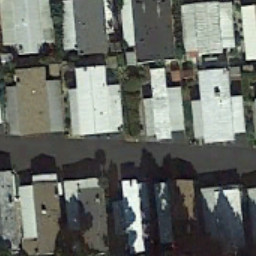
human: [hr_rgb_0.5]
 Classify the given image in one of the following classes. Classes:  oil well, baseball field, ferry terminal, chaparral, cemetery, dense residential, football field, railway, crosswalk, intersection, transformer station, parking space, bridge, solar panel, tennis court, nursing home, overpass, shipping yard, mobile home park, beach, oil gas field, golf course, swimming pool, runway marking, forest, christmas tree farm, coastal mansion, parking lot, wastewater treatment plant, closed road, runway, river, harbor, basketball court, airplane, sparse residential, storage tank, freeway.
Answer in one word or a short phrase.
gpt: mobile home park